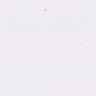
Metastatic tissue present: no